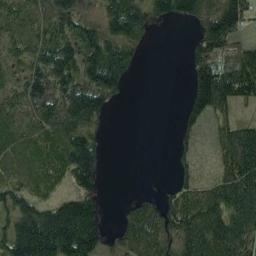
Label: lake